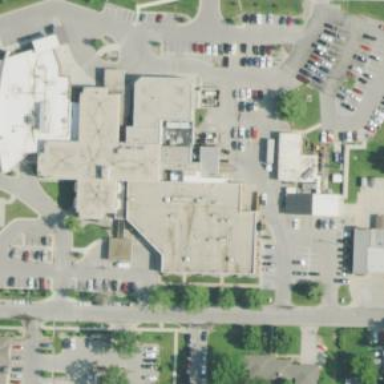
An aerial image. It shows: Healthcare facility identified as hospital.